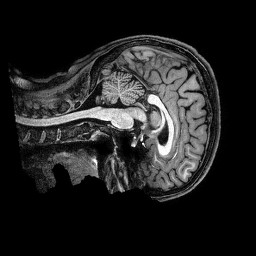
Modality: T1w
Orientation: sagittal
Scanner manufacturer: philips
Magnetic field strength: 3 T
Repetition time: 2.5 s
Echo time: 0.0057 s